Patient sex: M
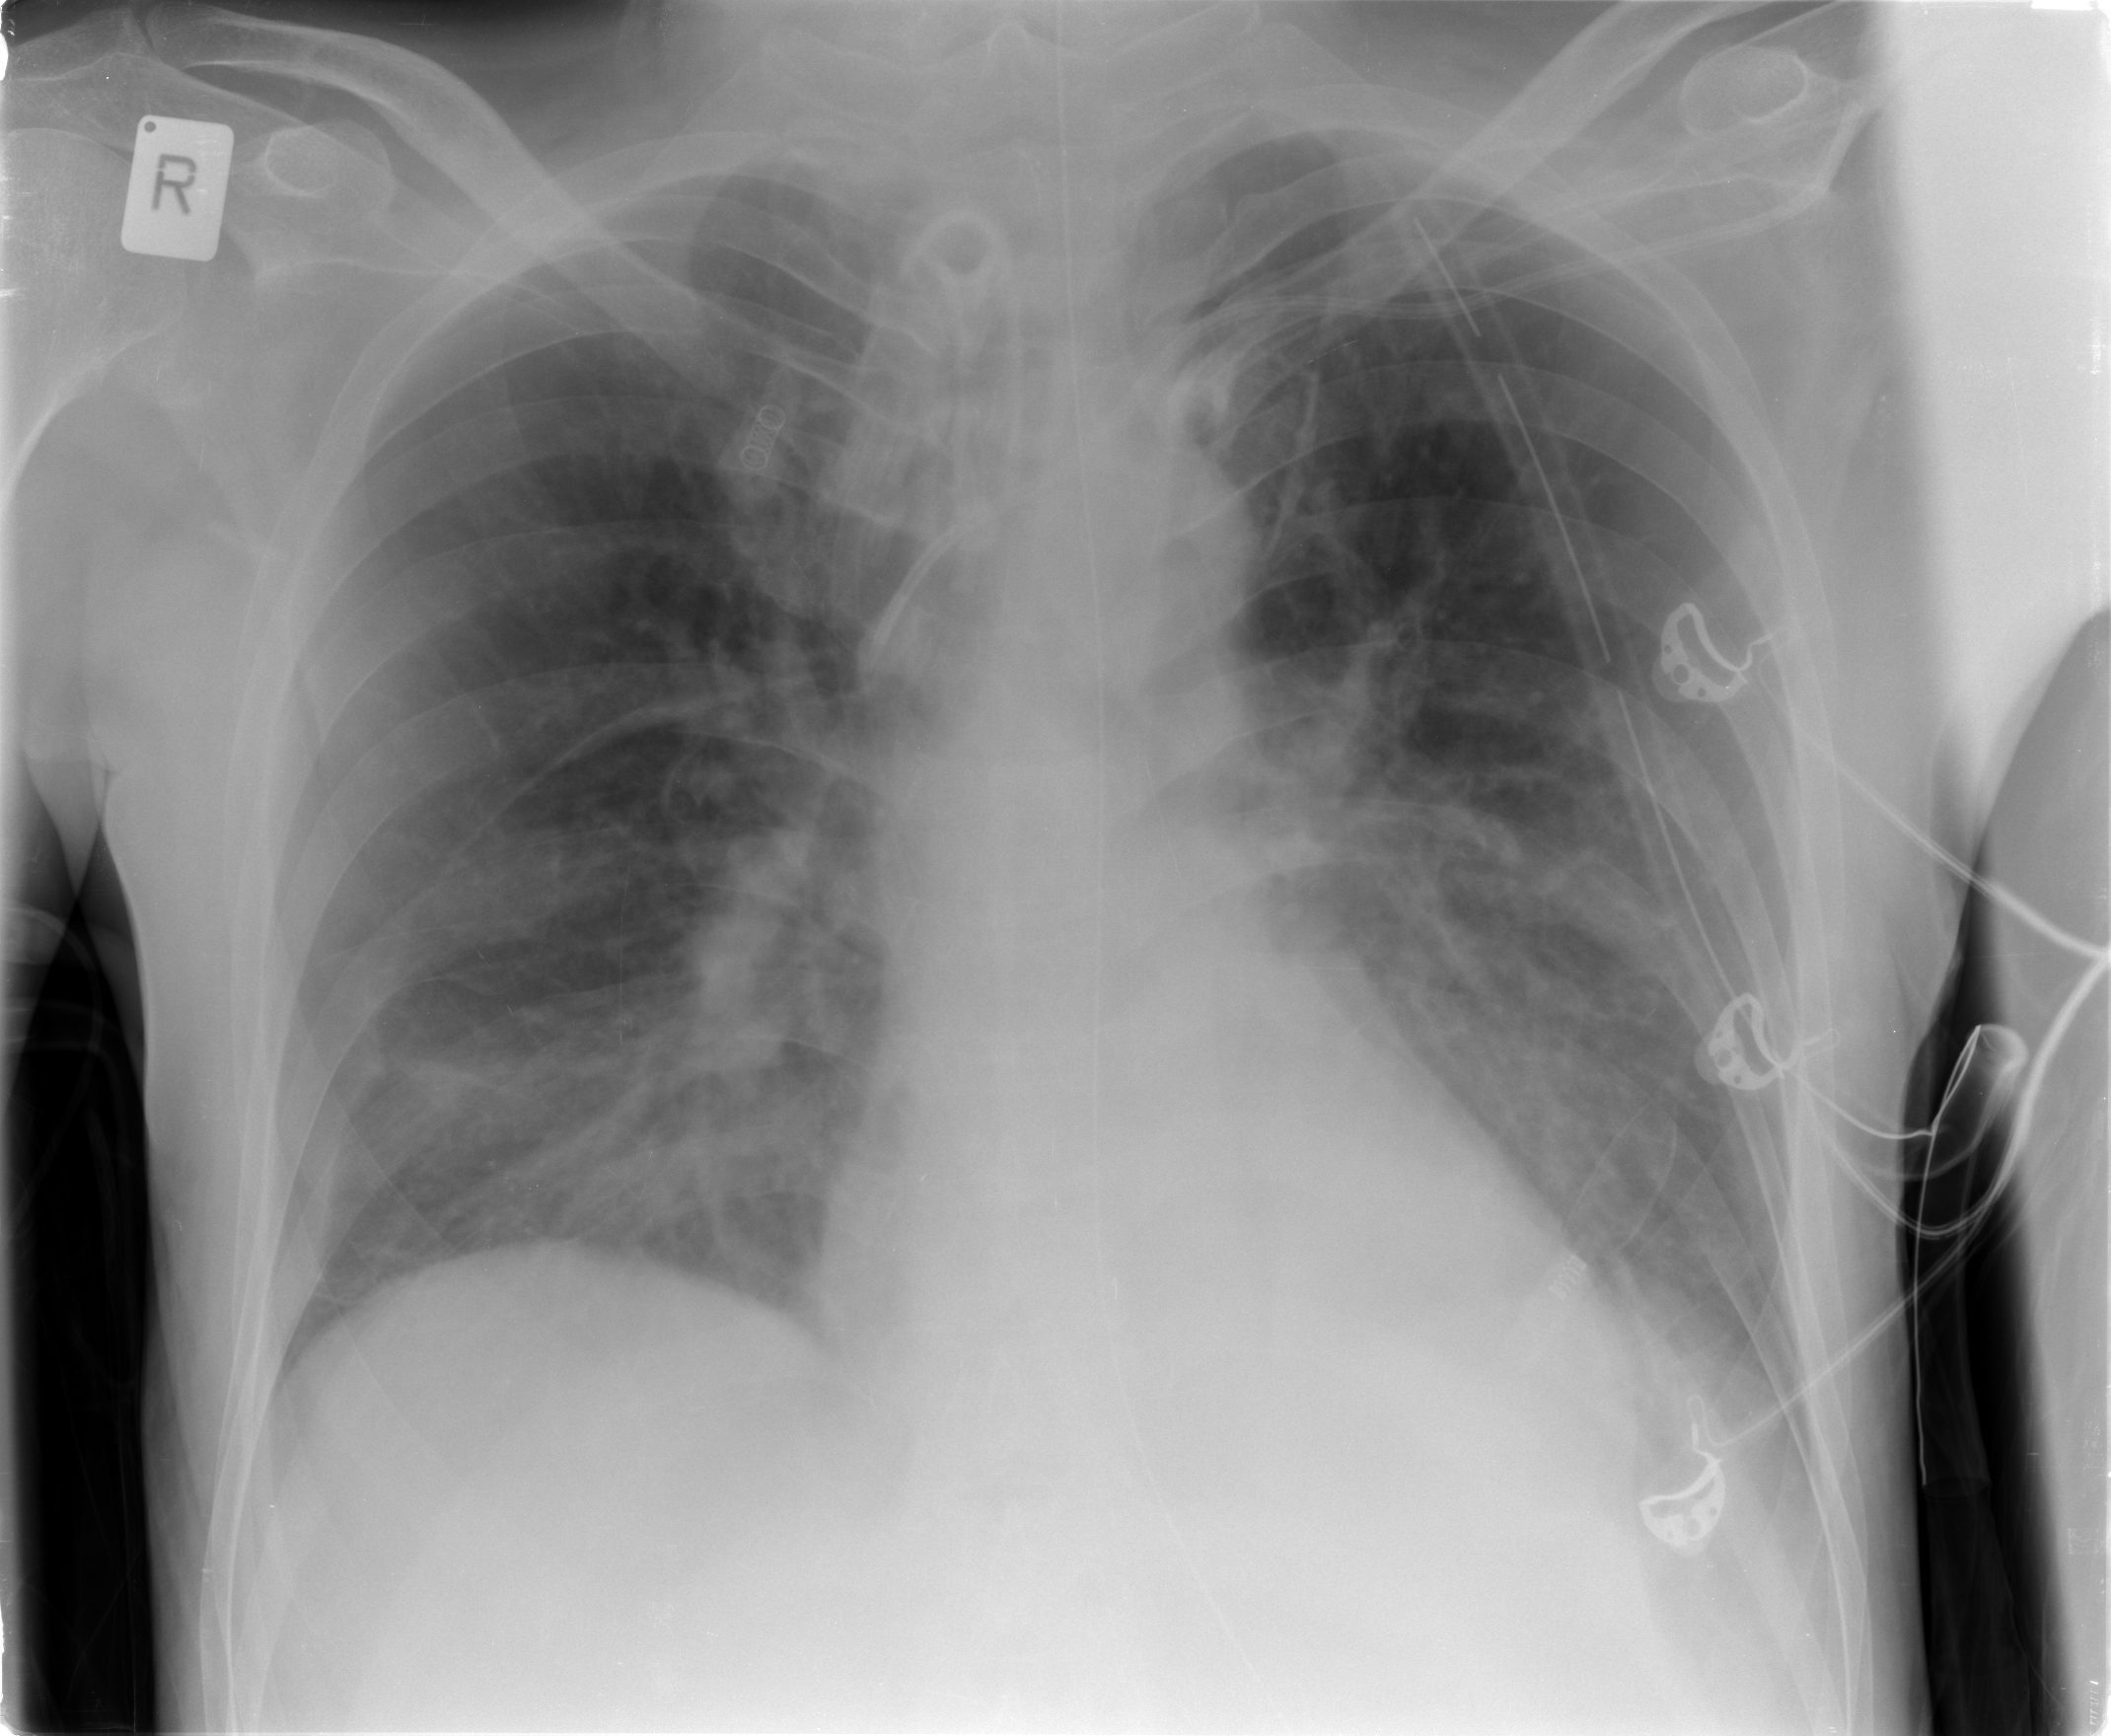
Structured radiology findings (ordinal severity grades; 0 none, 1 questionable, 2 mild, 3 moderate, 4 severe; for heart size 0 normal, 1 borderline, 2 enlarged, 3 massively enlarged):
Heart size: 0
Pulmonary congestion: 2
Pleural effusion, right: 0
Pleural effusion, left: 2
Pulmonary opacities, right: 2
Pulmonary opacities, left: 1
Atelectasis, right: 2
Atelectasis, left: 2